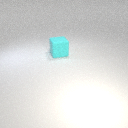
large cyan rubber cube